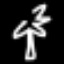
Label: palm tree